Interaction volume radius: 10 \u00c5
Interaction volume height: 25 \u00c5
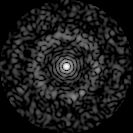
Disorder parameter: 0.8432